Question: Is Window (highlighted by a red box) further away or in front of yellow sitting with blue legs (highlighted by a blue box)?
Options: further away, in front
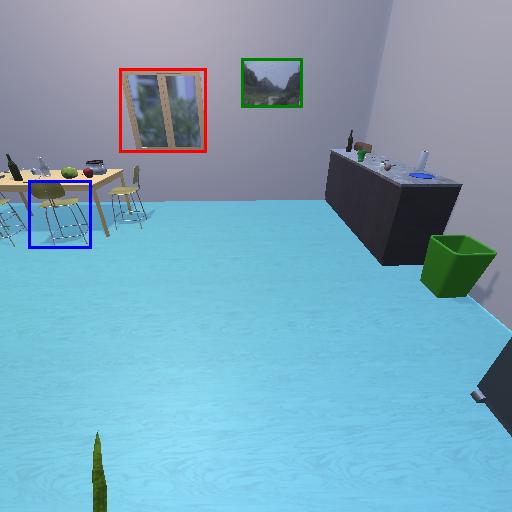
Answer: further away